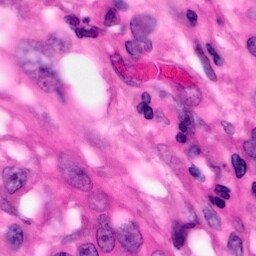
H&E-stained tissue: Pancreatic